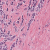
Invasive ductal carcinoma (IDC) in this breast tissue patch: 1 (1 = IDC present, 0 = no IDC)